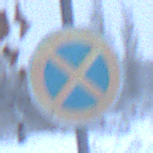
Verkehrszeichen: AbsolutesHalteverbot
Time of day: Midday
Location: Outdoor (Nature)
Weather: Overcast
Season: Winter
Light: Natural